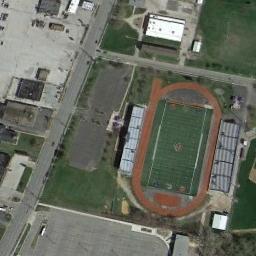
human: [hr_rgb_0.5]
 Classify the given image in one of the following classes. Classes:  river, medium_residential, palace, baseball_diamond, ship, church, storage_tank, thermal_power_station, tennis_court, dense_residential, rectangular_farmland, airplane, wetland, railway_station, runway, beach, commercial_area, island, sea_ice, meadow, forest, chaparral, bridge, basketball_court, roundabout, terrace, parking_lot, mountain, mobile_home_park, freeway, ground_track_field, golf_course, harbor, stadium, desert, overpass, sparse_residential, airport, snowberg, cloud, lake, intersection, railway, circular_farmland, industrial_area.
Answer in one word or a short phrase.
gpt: ground_track_field